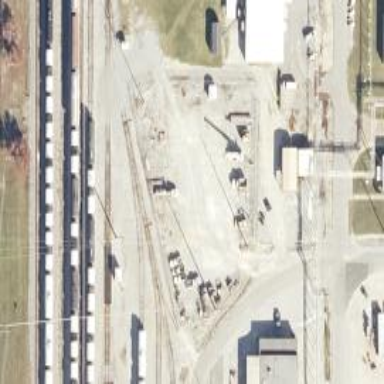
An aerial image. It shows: Rail spur service.